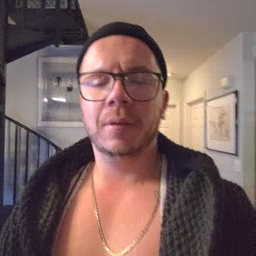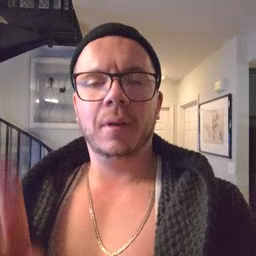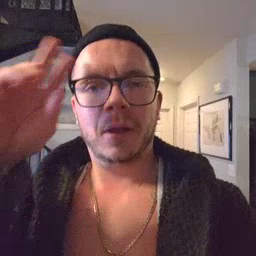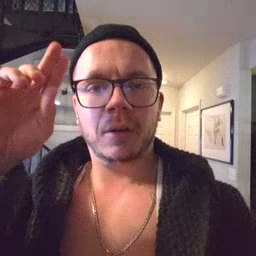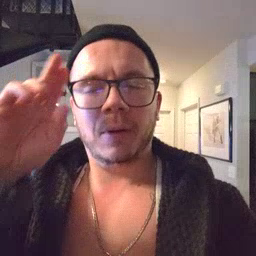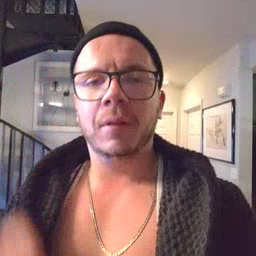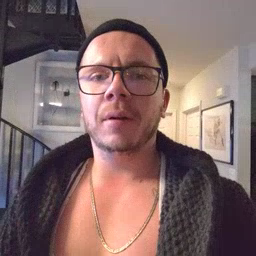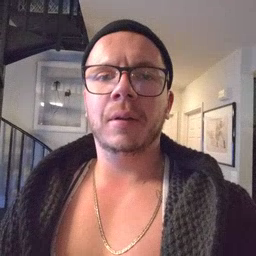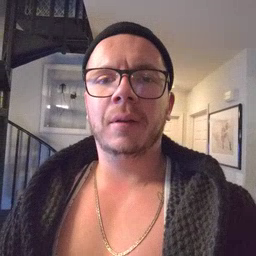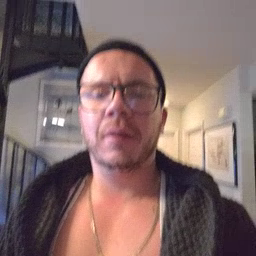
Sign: uncle